Platform: macOS
Application: Arc Browser
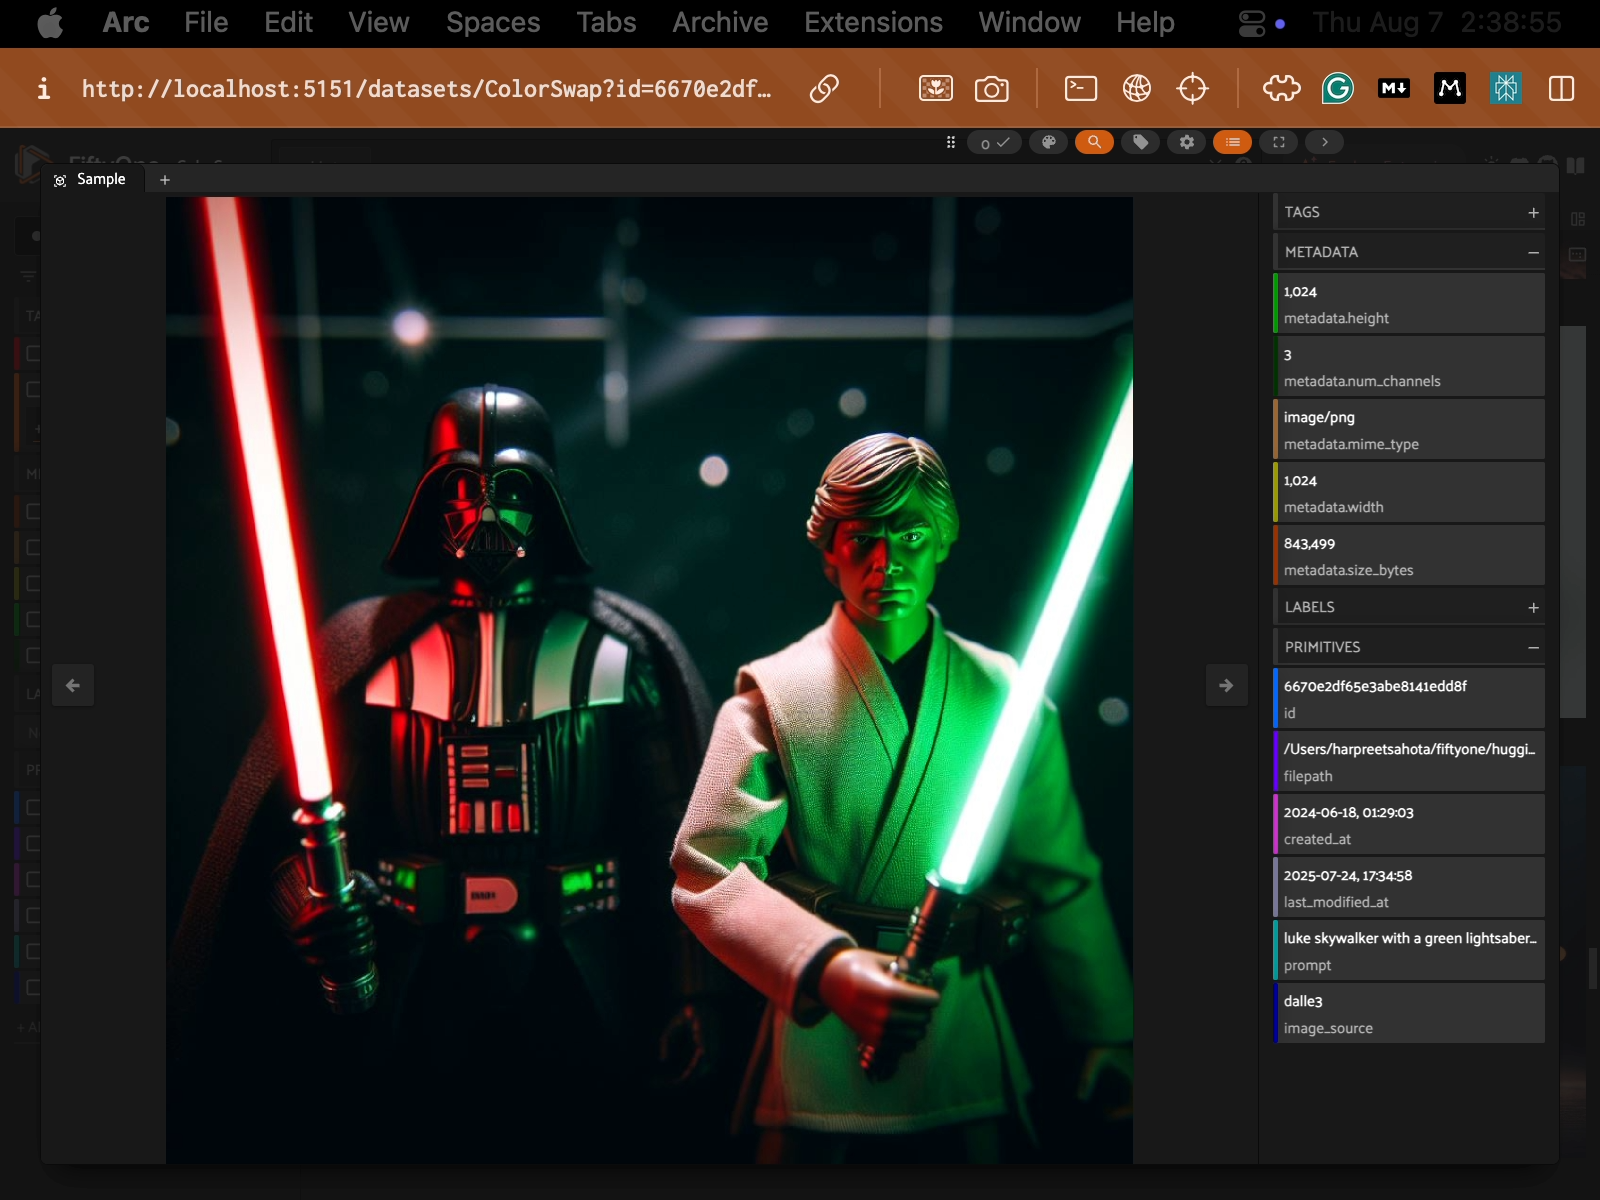
task_description: Locate the sample panel in this modal
action_type: hover
element_info: Menu Item
steps_since_start: 1